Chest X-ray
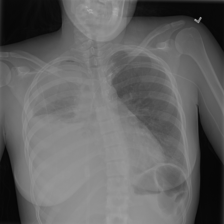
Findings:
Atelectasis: negative
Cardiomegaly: negative
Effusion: positive
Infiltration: negative
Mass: positive
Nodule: negative
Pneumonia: negative
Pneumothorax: positive
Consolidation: negative
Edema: negative
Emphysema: negative
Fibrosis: negative
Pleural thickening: negative
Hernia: negative